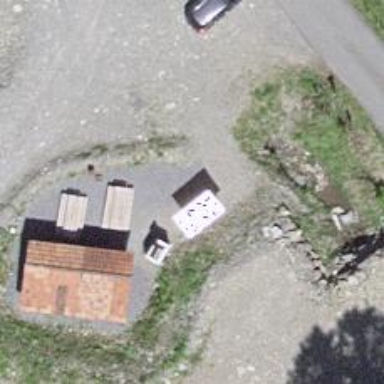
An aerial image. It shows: Picnic site for tourists.